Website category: book
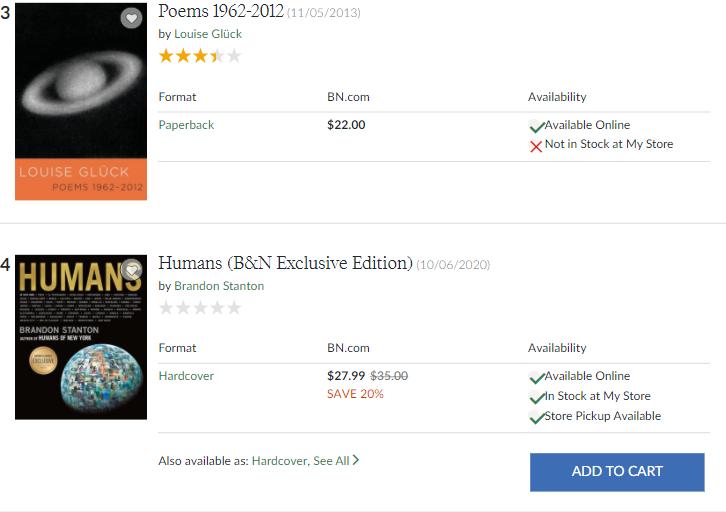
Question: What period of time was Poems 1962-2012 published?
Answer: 11/05/2013

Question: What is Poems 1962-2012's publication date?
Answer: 11/05/2013

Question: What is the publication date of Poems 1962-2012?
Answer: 11/05/2013

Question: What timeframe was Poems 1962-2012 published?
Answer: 11/05/2013

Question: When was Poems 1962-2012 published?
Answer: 11/05/2013

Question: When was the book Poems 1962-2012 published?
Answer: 11/05/2013

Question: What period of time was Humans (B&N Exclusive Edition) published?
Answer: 10/06/2020

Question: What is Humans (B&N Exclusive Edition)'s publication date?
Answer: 10/06/2020

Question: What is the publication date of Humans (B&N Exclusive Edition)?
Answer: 10/06/2020

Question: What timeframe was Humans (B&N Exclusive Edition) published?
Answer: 10/06/2020

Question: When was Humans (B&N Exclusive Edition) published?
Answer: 10/06/2020

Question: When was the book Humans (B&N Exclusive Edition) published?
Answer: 10/06/2020

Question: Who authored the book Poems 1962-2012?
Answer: Louise Glck

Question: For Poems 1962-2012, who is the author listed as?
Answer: Louise Glck

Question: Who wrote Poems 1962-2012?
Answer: Louise Glck

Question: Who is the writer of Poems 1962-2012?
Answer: Louise Glck

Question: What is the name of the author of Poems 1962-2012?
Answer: Louise Glck

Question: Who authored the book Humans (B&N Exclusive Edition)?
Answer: Brandon Stanton

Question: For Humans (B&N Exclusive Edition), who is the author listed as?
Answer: Brandon Stanton

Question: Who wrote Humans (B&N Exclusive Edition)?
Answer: Brandon Stanton

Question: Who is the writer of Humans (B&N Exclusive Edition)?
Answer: Brandon Stanton

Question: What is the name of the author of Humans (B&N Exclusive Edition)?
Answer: Brandon Stanton

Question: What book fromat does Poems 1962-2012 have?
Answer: Paperback

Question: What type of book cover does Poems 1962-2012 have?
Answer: Paperback

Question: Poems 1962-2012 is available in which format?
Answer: Paperback

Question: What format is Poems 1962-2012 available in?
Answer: Paperback

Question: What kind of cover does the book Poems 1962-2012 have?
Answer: Paperback

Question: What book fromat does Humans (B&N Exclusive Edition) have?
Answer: Hardcover

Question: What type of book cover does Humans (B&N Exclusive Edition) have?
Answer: Hardcover

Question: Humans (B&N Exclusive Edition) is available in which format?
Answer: Hardcover

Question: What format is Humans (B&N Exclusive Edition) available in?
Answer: Hardcover

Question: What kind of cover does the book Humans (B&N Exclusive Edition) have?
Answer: Hardcover

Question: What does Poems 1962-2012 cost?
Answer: $22.00

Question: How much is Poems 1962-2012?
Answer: $22.00

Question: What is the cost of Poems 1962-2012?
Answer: $22.00

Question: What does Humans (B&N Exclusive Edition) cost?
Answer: $27.99

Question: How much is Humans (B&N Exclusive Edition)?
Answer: $27.99

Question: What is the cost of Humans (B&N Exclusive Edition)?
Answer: $27.99

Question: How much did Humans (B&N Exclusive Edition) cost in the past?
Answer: $35.00

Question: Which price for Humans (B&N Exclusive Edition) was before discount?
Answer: $35.00

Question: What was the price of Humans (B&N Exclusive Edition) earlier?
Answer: $35.00

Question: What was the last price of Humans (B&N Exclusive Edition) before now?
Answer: $35.00

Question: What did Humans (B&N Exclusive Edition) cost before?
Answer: $35.00

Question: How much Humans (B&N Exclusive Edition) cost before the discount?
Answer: $35.00

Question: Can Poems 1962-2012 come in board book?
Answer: no

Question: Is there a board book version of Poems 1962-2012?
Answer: no

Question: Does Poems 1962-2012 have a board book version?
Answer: no

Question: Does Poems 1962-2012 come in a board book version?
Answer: no

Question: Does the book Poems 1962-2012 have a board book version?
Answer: no

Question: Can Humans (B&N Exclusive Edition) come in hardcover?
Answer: yes

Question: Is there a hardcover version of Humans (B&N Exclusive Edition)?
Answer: yes

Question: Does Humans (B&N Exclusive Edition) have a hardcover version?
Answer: yes

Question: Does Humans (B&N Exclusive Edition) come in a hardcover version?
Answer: yes

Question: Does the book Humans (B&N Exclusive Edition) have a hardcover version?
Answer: yes

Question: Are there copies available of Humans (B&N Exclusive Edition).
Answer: yes

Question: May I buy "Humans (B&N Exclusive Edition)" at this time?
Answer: yes

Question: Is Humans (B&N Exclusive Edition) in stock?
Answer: yes

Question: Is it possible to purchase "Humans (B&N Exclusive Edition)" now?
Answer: yes

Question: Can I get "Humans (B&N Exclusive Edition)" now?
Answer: yes

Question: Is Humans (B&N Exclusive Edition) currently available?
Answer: yes

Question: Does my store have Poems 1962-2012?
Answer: no

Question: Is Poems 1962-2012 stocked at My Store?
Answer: no

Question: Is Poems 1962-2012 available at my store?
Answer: no

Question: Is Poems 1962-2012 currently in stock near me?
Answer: no